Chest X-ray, PA view. Patient: 41 years old, sex F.
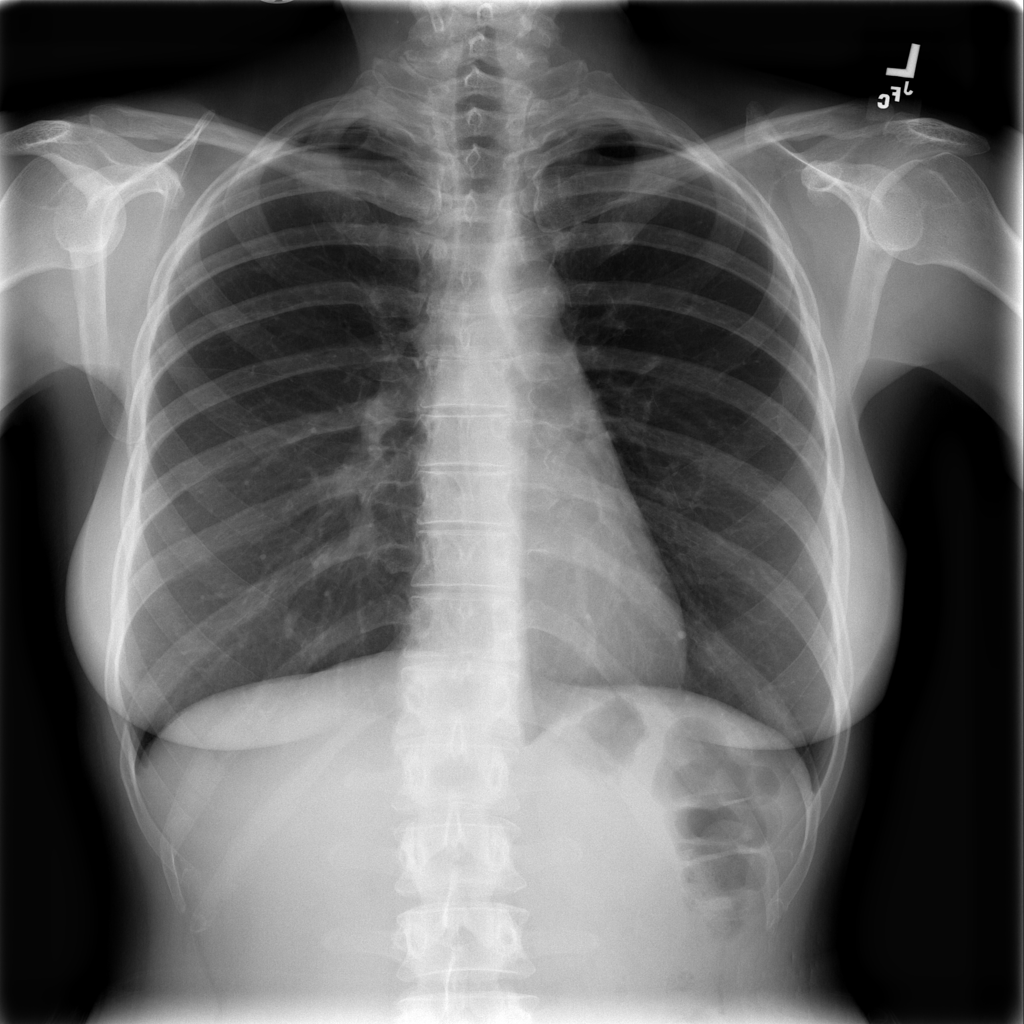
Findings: Infiltration